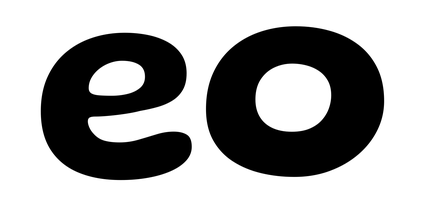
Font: Gluten_SemiBold